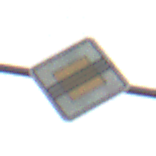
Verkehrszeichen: EndeVorfahrtsstrasse
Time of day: SunriseSunset
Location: Outdoor (Nature)
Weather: PartlyCloudy
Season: NotSpecified
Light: Natural